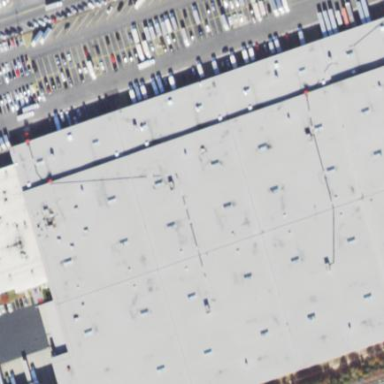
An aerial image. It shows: Warehouse building.